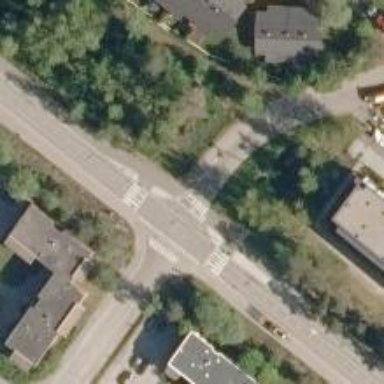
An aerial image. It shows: Asphalt cycleway with marked crossing.